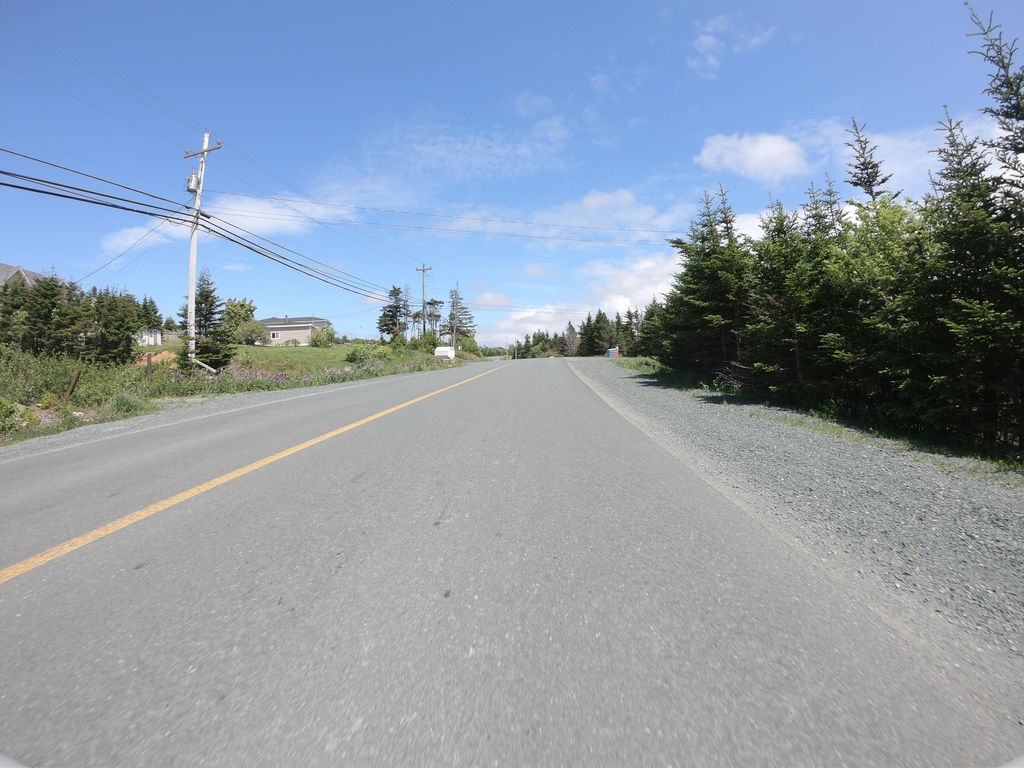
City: st_johns